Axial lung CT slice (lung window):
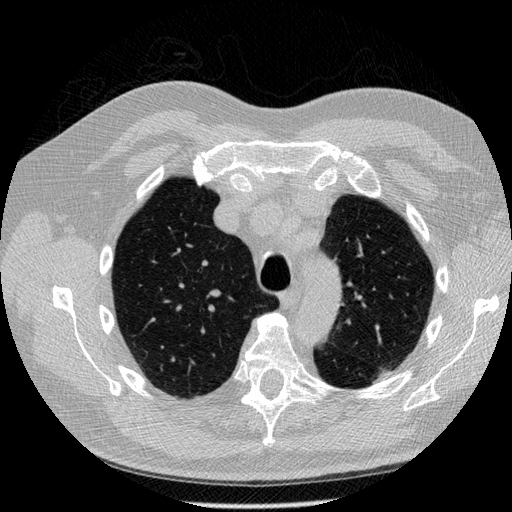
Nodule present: no